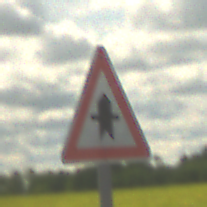
Verkehrszeichen: Vorfahrt
Umgebung: Outdoor, RoadRail
Tageszeit: Midday
Wetter: PartlyCloudy
Licht: Natural
Jahreszeit: NotSpecified
Kontrast: HighContrast